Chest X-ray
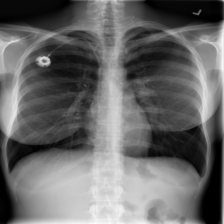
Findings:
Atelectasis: negative
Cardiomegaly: negative
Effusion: negative
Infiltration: positive
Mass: negative
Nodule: negative
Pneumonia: negative
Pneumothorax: negative
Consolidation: negative
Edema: negative
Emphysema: negative
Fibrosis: negative
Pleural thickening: negative
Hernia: negative